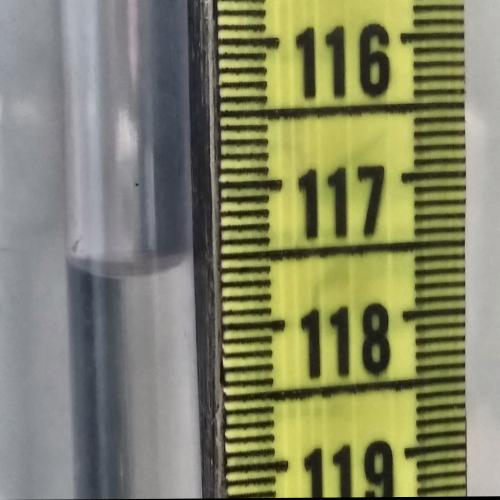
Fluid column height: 117.5 cm